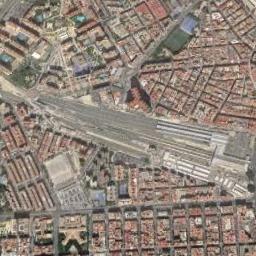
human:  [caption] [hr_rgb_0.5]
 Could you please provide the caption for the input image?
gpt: The railway station with some railways is surrounded by a residential area .

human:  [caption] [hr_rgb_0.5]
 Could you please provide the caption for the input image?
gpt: The railway station is next to some buildings .

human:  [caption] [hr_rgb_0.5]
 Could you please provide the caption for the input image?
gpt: There is a railway station in the crowded city .

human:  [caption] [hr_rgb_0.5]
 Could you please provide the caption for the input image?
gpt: There are many buildings beside the railway station .

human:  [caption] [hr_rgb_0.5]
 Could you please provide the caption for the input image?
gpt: There are many brown buildings around the railway station .